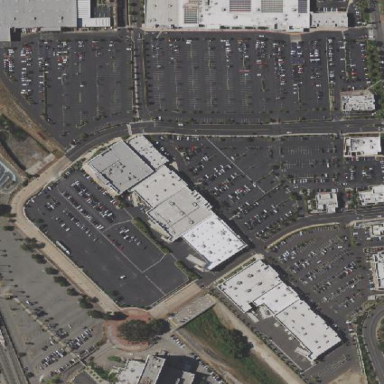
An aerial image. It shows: Retail area.